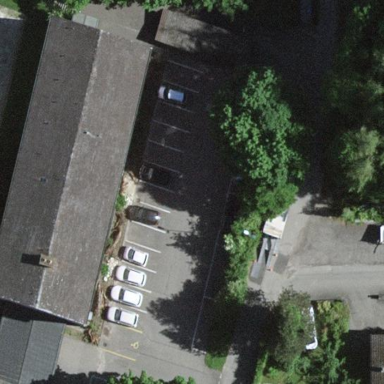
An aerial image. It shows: School building.